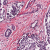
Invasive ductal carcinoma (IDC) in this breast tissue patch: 1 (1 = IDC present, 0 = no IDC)